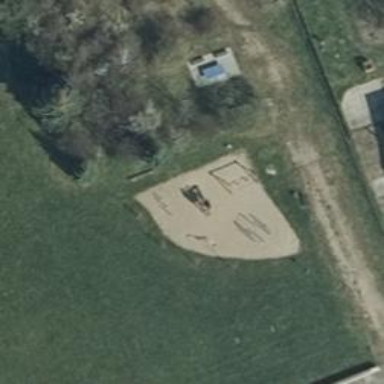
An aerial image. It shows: Playground area for leisure activities on the land.